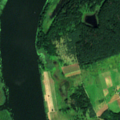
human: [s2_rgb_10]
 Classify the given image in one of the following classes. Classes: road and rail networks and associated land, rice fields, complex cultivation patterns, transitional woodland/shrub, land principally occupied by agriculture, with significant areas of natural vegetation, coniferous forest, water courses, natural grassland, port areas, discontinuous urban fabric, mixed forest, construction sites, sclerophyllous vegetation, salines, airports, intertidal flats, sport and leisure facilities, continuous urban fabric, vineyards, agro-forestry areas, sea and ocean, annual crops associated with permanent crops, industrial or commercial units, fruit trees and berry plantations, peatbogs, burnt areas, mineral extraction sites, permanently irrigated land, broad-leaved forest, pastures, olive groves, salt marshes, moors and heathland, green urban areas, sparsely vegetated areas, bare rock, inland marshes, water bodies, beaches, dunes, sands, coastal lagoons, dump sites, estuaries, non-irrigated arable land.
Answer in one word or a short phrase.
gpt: pastures, complex cultivation patterns, broad-leaved forest, coniferous forest, inland marshes, water courses